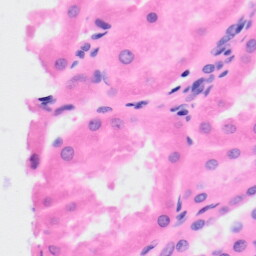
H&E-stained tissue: Kidney